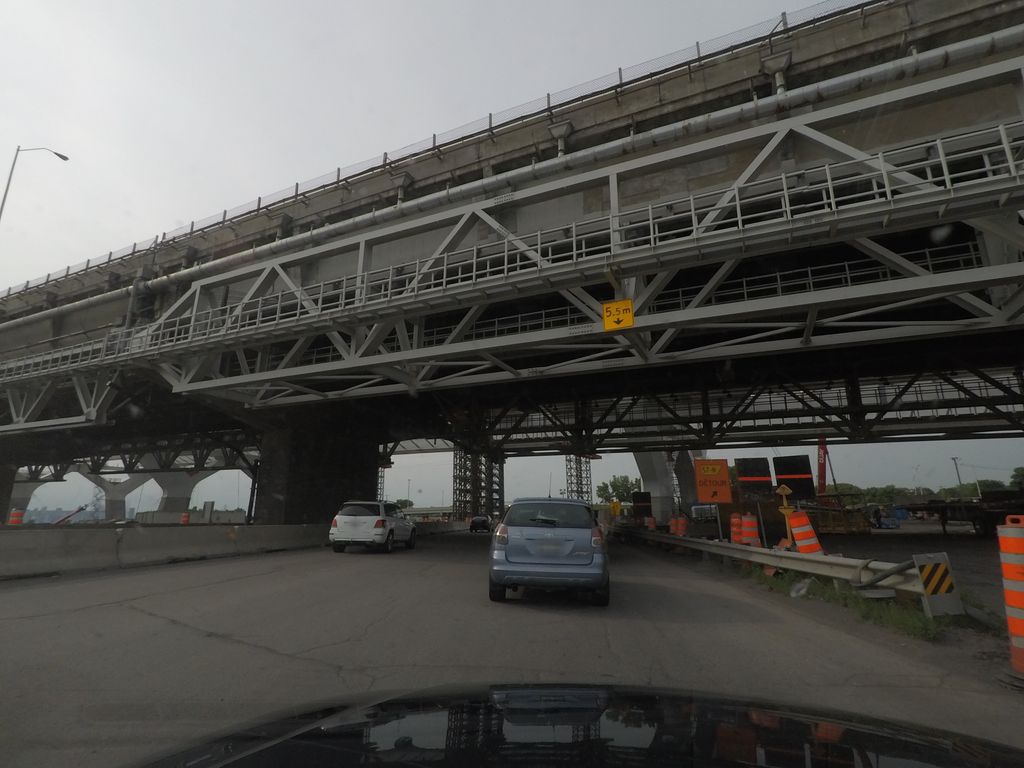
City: montreal